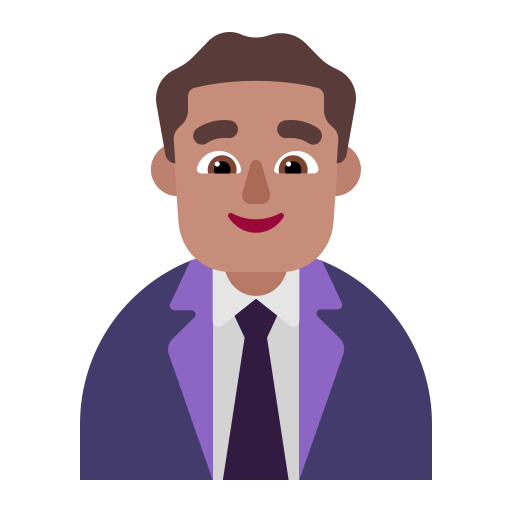
man office worker flat